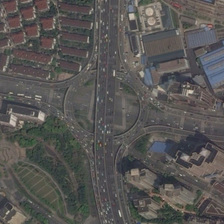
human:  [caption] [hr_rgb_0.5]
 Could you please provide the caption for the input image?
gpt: many buildings are near a viaduct with many cars .

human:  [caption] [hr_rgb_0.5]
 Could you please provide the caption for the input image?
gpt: many buildings are near a viaduct with many cars .

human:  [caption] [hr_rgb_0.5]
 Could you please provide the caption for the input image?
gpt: many buildings are near a viaduct with many cars .

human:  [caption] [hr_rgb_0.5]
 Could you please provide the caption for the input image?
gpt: many buildings are near a viaduct with many cars .

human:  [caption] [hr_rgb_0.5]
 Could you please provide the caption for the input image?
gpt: many buildings are near a viaduct with many cars .